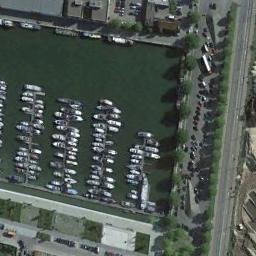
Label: harbor